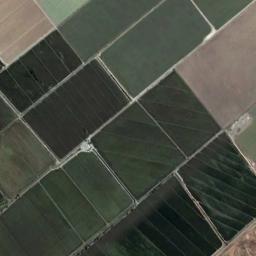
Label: rectangular_farmland